Interaction volume radius: 10 \u00c5
Interaction volume height: 35 \u00c5
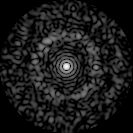
Disorder parameter: 0.8396